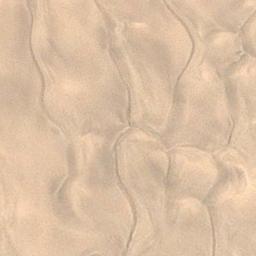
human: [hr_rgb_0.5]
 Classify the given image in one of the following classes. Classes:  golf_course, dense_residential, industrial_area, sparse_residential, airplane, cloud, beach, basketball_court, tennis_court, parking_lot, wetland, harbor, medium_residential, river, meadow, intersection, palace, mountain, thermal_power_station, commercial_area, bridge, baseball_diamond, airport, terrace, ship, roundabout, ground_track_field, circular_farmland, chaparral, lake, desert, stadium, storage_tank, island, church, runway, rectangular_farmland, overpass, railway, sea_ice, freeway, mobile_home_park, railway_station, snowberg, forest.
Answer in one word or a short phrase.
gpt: desert